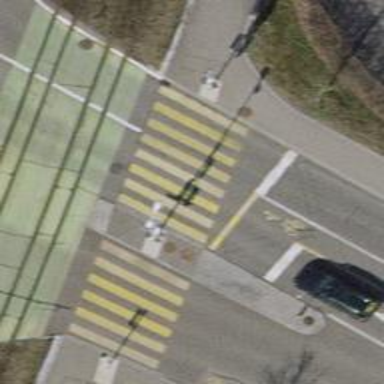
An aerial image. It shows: Zebra crossing with traffic signals and pedestrian island.